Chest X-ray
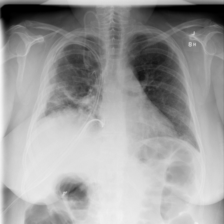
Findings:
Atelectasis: negative
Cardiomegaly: negative
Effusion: negative
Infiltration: negative
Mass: negative
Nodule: negative
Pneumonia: negative
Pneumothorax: negative
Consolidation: negative
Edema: negative
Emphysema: negative
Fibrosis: negative
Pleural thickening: positive
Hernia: negative